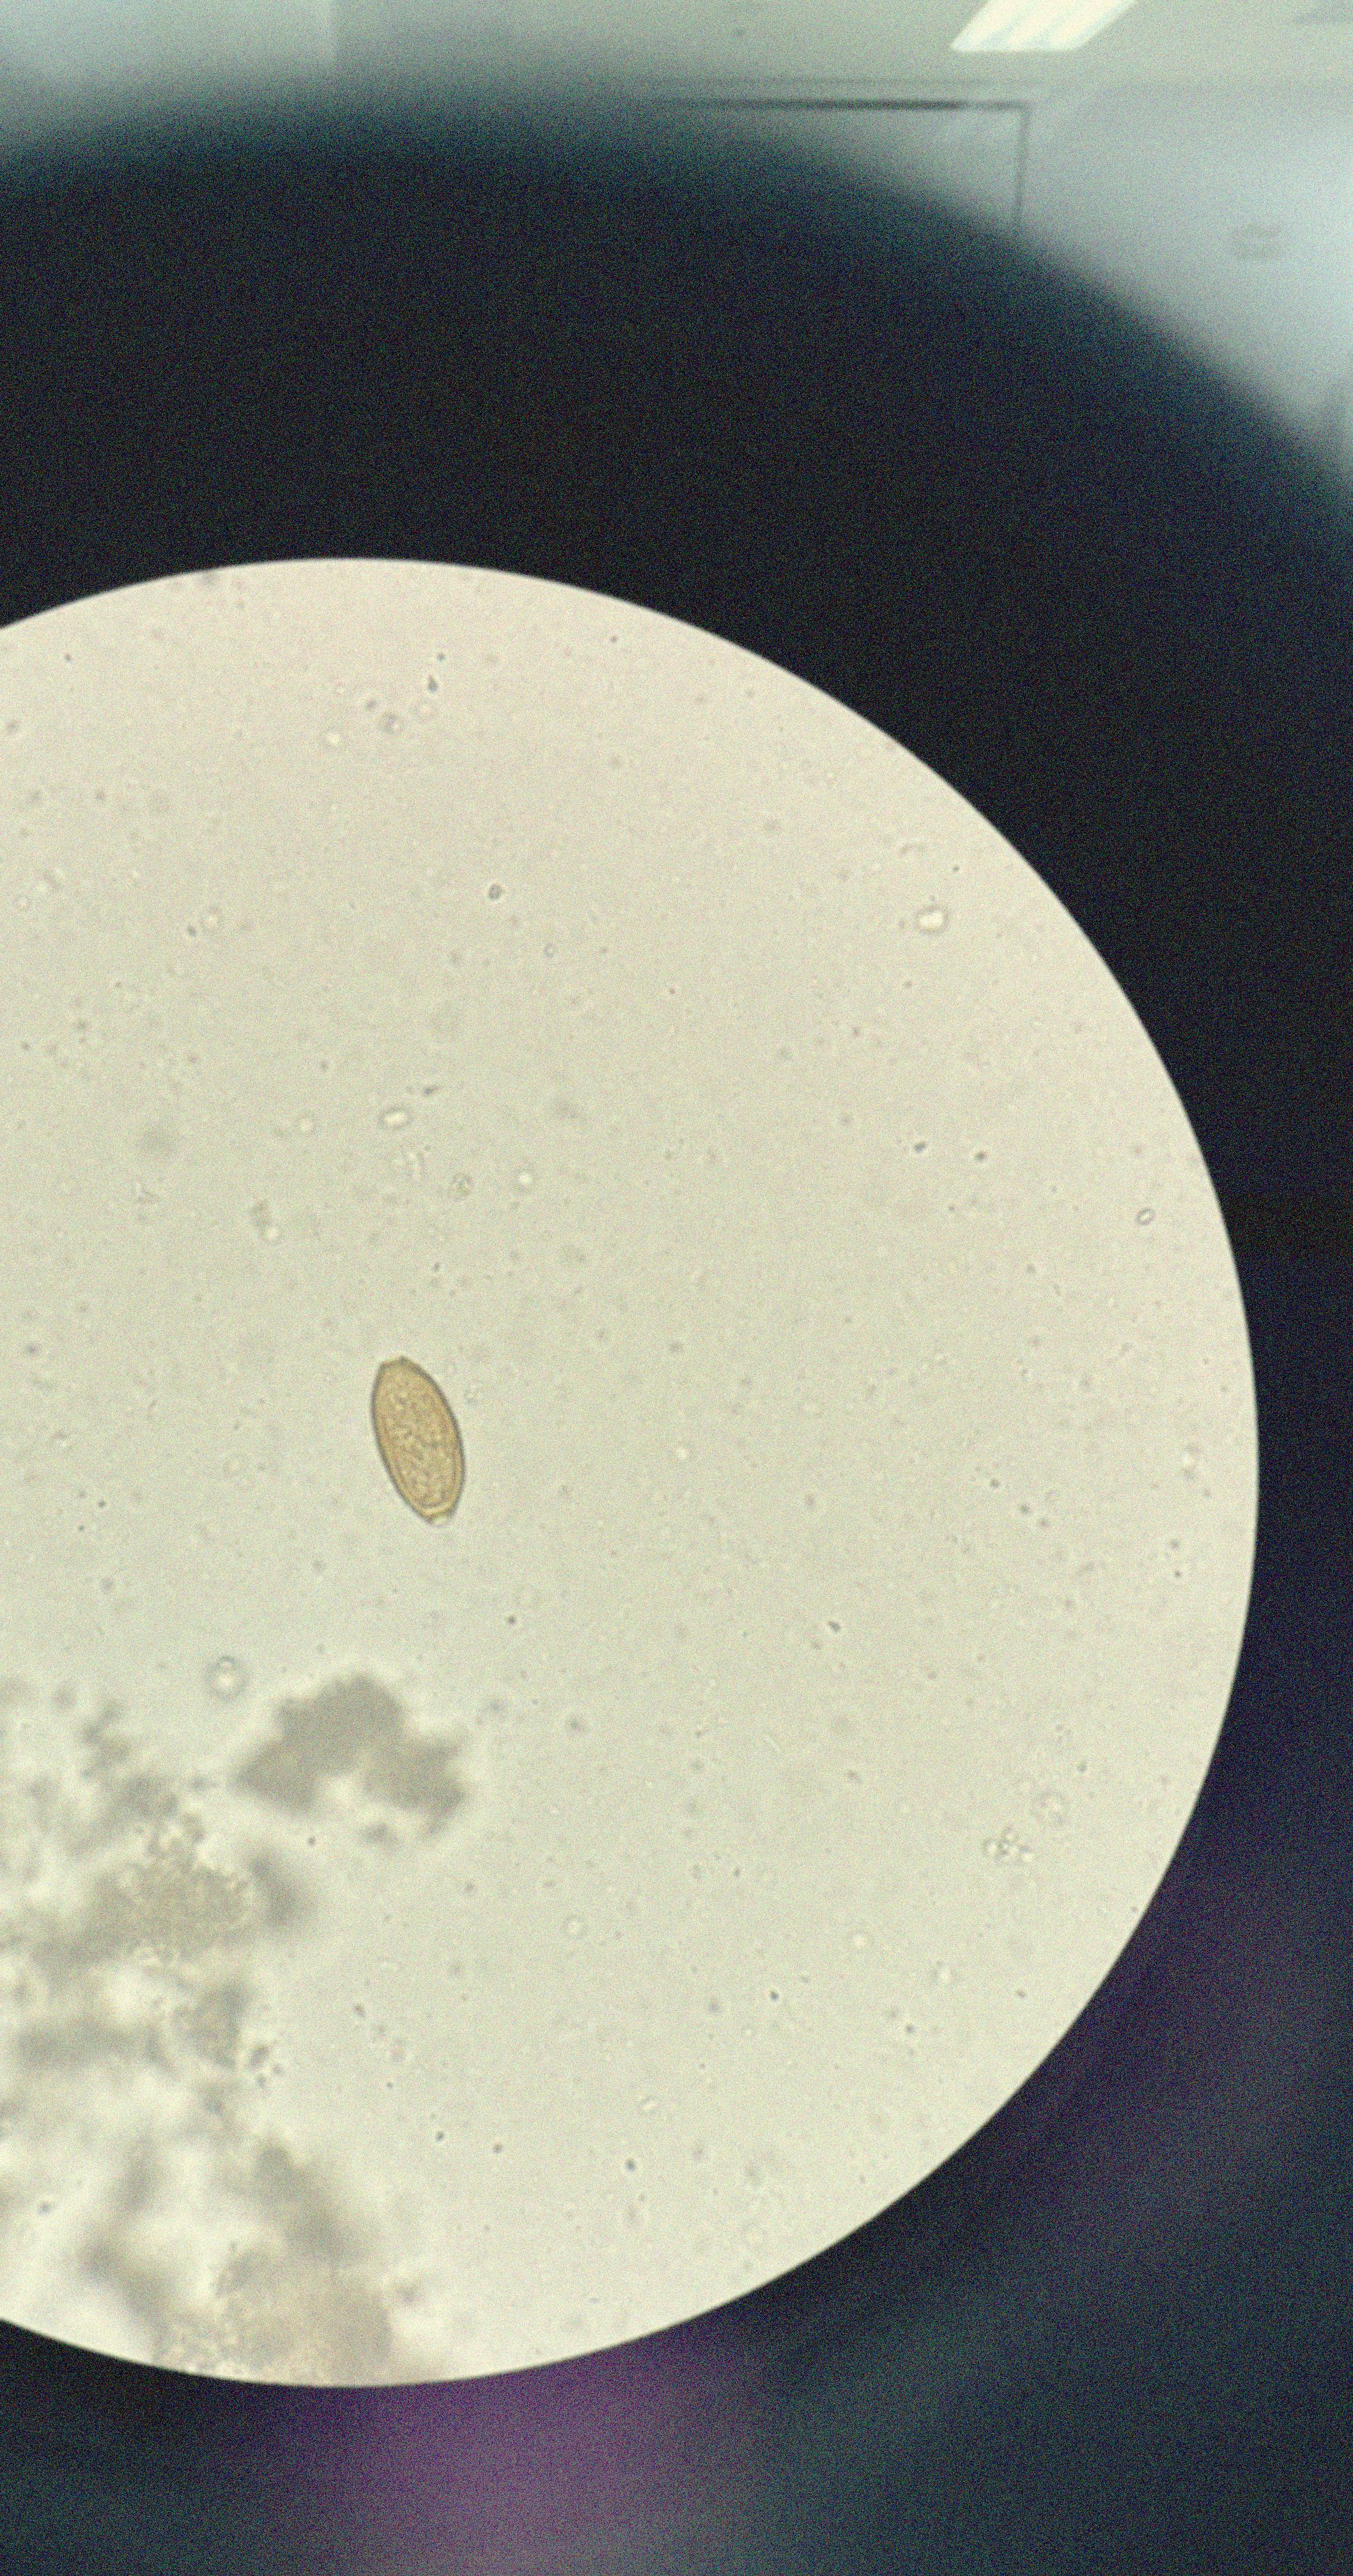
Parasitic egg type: Trichuris trichiura